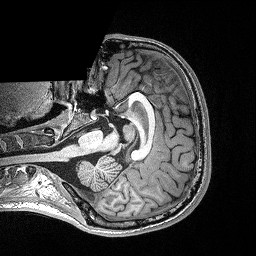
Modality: T1w
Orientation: axial
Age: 22
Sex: male
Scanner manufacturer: siemens
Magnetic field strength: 3 T
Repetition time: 2.4 s
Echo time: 0.03 s